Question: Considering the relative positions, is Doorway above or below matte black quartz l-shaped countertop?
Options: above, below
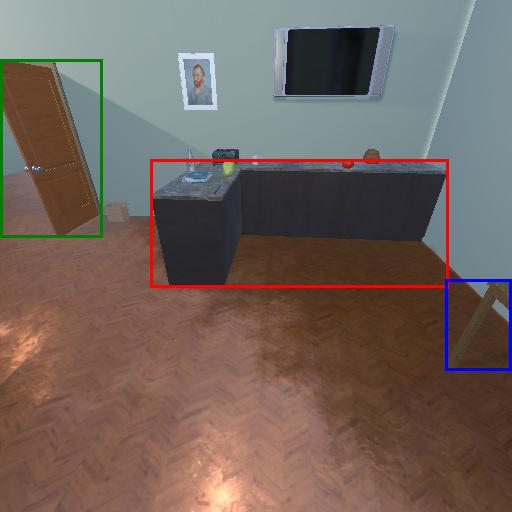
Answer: above